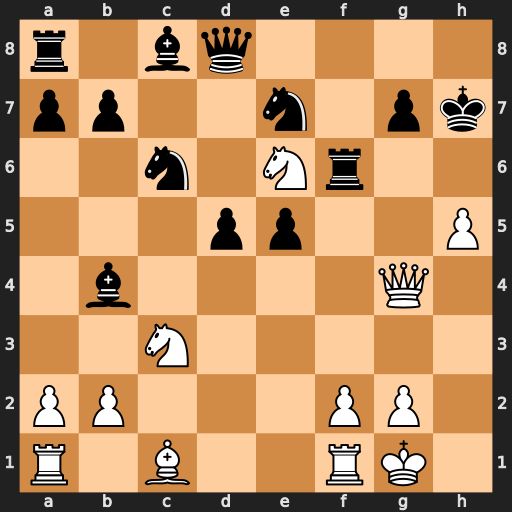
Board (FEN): r1bq4/pp2n1pk/2n1Nr2/3pp2P/1b4Q1/2N5/PP3PP1/R1B2RK1
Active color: w
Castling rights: -
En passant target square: -
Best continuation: Qxg7#